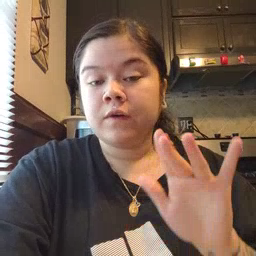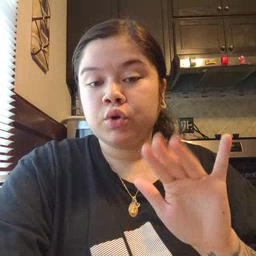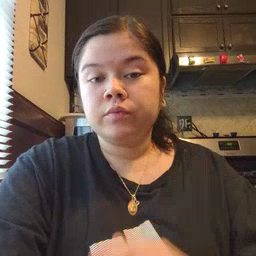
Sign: finger